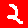
Digit: 2